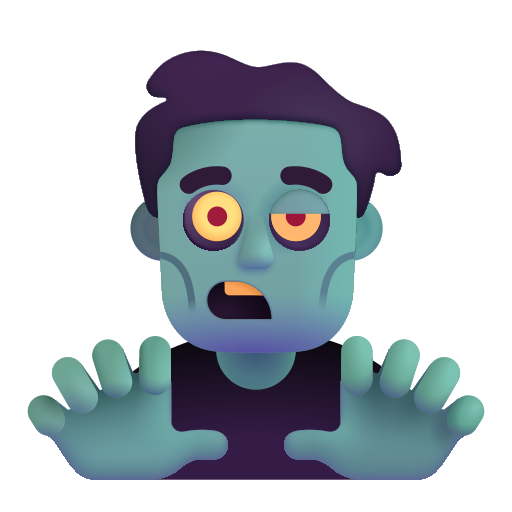
man zombie color